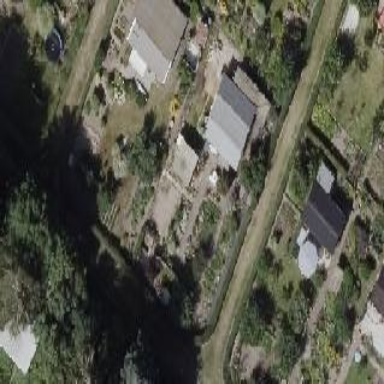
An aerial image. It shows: Plot in the allotments area marked by fence.